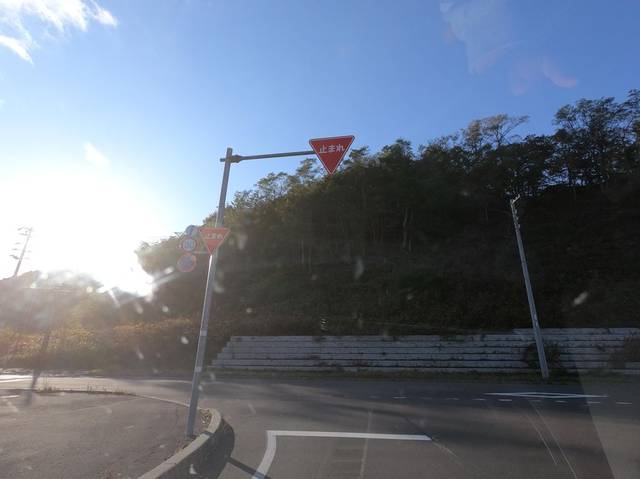
Region: Japan
Coordinates: 43.052, 141.968